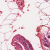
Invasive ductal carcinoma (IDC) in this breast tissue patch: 0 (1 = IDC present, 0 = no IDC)